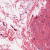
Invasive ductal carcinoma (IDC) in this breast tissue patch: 0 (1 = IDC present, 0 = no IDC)